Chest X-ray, PA view. Patient: 48 years old, sex M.
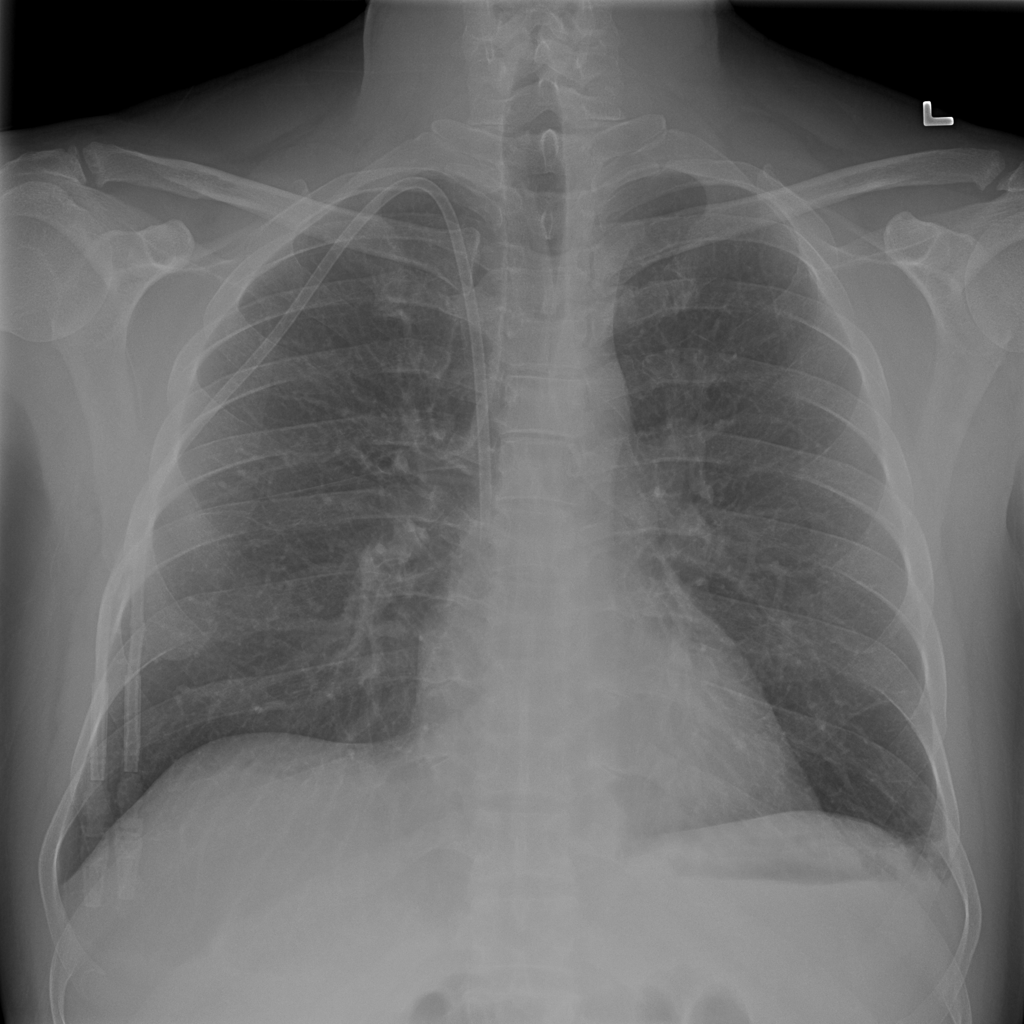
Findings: No Finding